Interaction volume radius: 10 \u00c5
Interaction volume height: 25 \u00c5
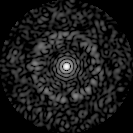
Disorder parameter: 0.8353